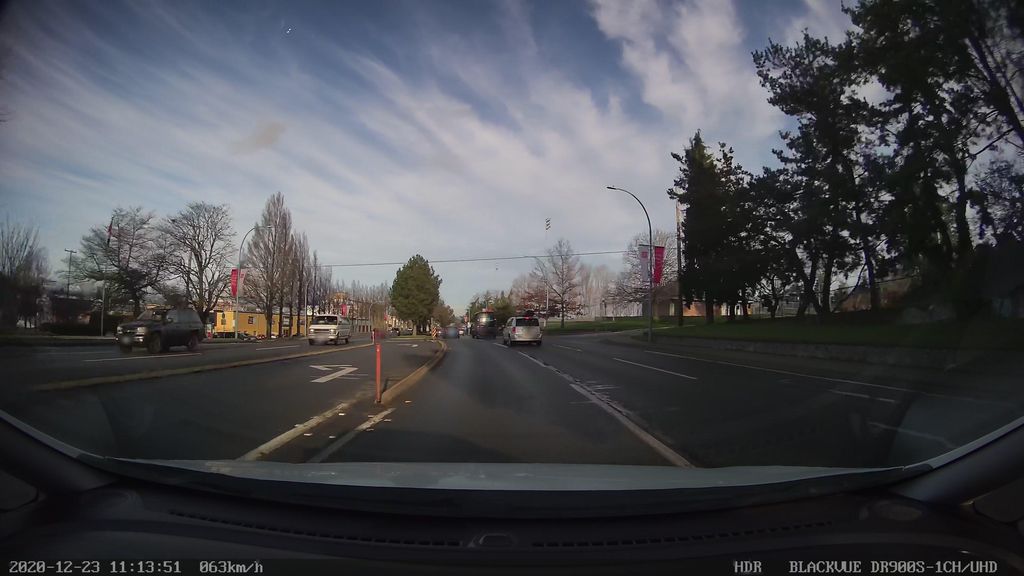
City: victoria